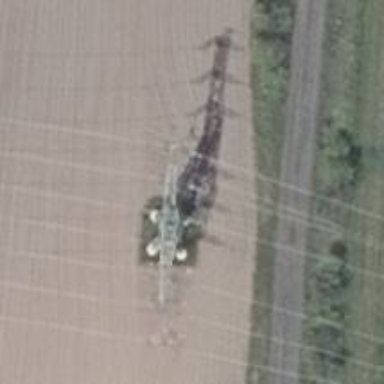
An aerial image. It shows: Power tower.